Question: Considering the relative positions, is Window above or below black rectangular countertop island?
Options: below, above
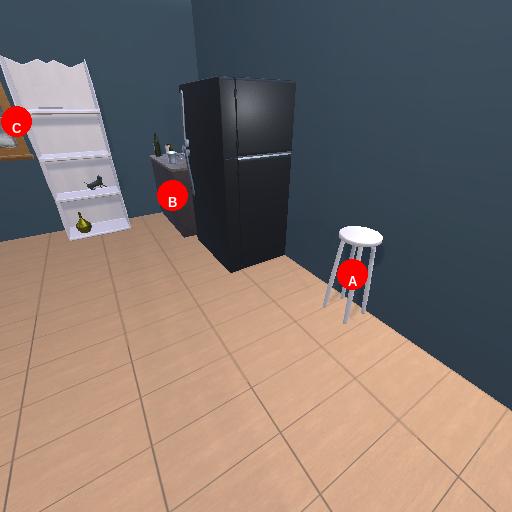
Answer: below